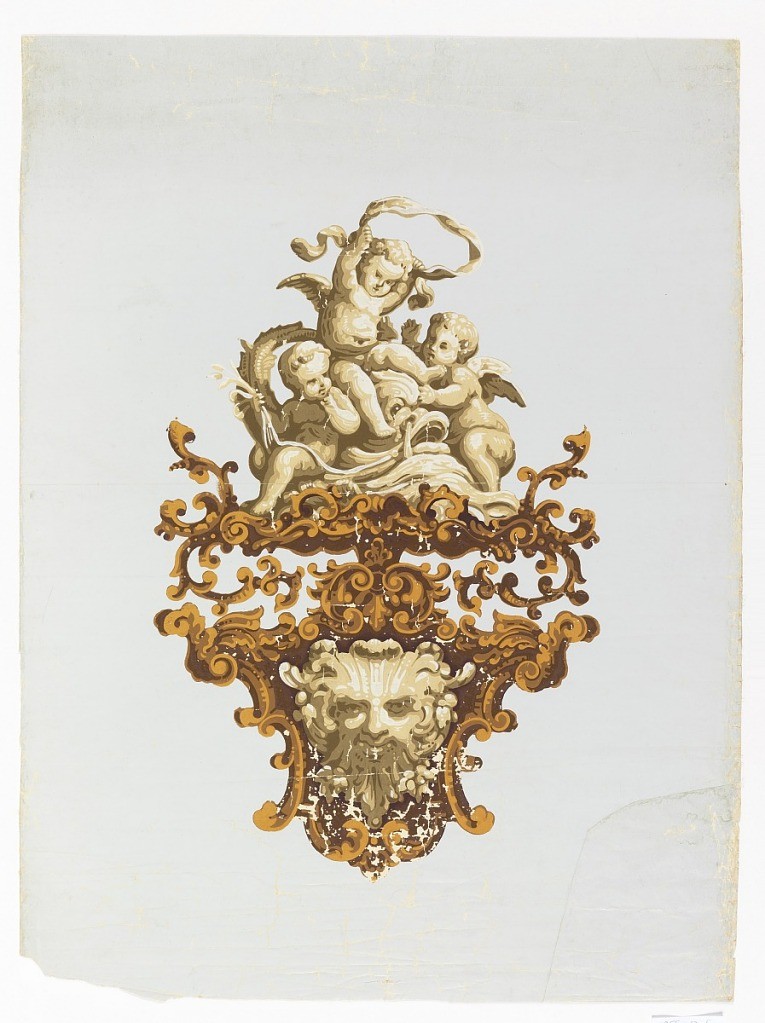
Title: overdoor
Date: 1860
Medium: Block-printed
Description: Group of three putti with dolphin, in pale browns, at top. Below this a scrollwork cartouche or medallion in darker browns at the center of which is a satyr-like mask in pale browns. Printed on pale blue glazed ground.